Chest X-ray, PA view. Patient: 56 years old, sex M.
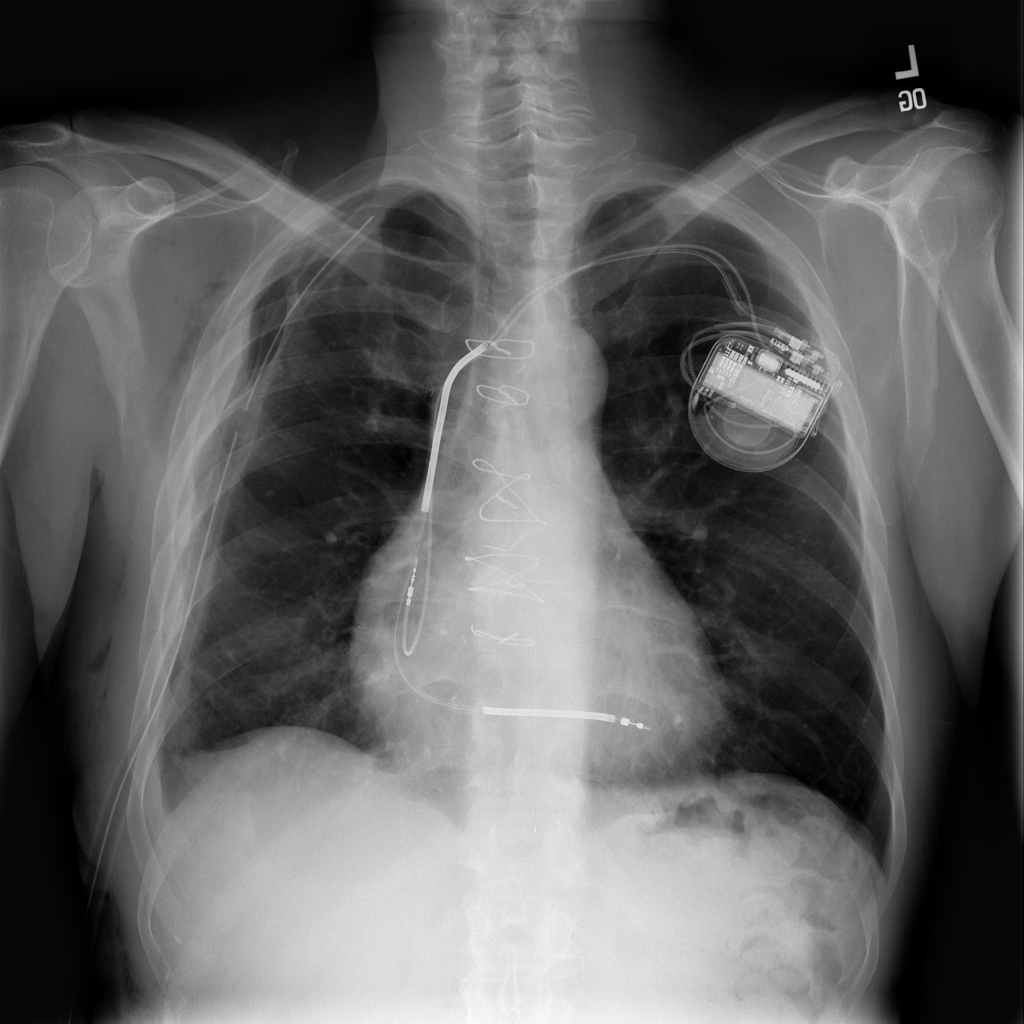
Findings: Pneumothorax